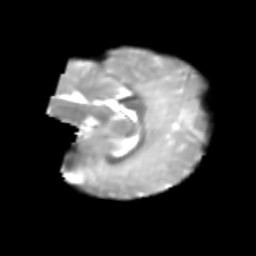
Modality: T2w
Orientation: sagittal
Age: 6
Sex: female
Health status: healthy